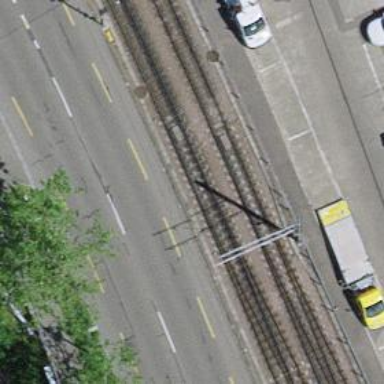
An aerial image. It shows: Railway switch.